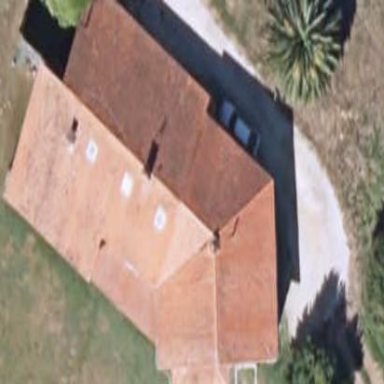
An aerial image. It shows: Simple house.